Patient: sex F, age 65
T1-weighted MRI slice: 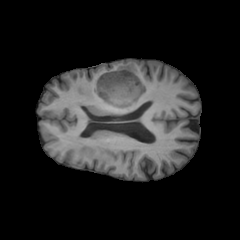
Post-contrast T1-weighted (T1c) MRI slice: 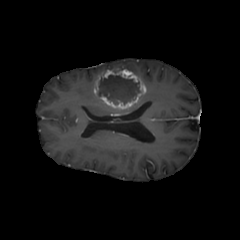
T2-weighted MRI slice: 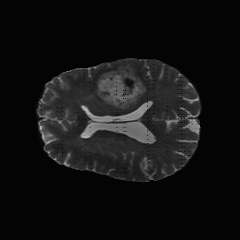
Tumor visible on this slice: yes
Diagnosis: Glioblastoma, IDH-wildtype
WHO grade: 4